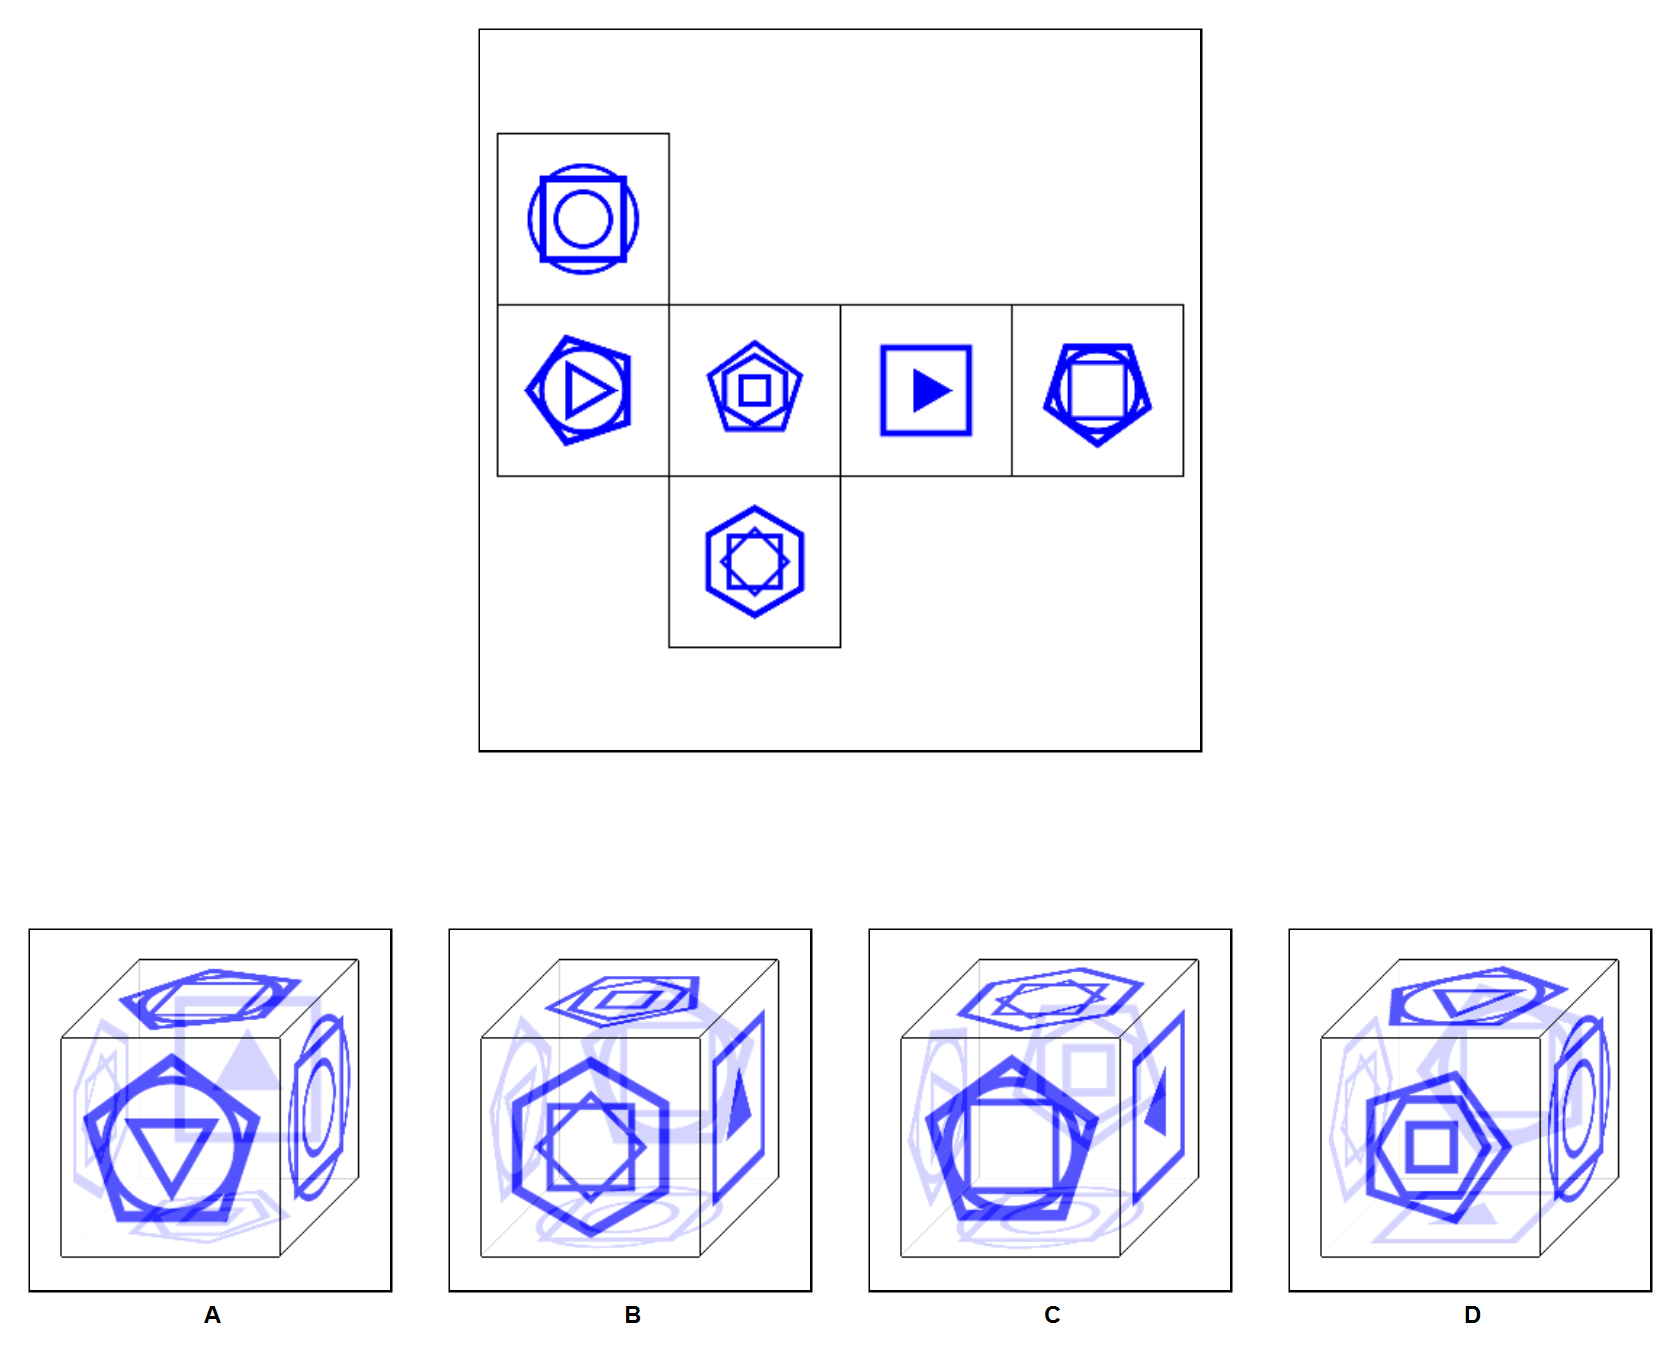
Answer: B